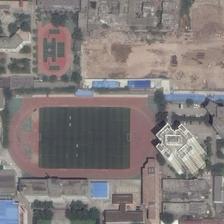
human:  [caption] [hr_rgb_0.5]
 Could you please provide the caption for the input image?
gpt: a new, standard football field, with several small courts aside, is next to the area under construction .

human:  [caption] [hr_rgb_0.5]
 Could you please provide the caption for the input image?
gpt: many buildings and some green trees are around two playgrounds and a bare ground .

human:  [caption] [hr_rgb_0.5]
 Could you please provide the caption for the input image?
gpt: a large playground and a small playground are surrounded by many buildings .

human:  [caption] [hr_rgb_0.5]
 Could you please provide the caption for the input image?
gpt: a large playground and a small playground are surrounded by many buildings .

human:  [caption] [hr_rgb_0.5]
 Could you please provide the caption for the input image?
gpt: a large playground and a small playground are surrounded by many buildings .